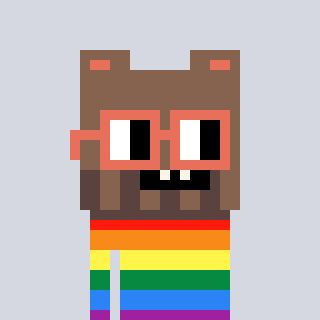
a pixel art character with square orange glasses, a bear-shaped head and a grayscale-colored body on a cool background